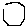
Label: hexagon